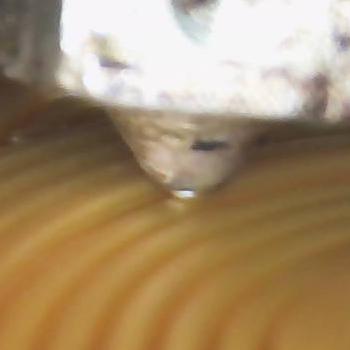
Flow rate: 144%